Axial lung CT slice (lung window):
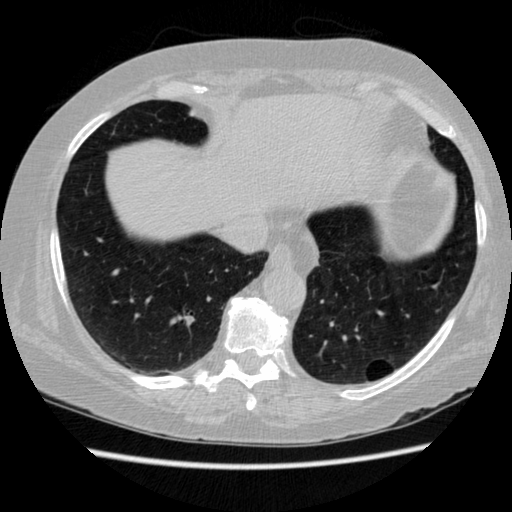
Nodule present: no